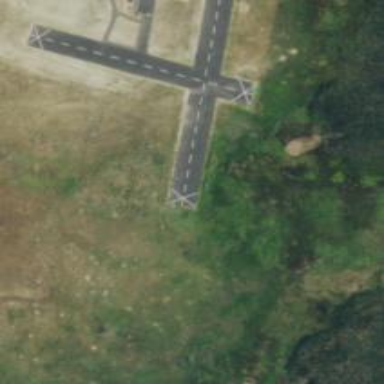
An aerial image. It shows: Runway at airport.